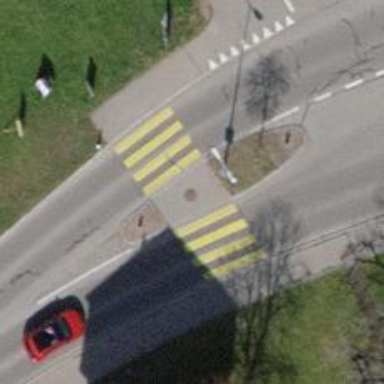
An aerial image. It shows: Asphalt footway with uncontrolled crossing. The crossing has markings.